Field crop: maize
Growth stage: 2
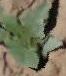
Species: datura